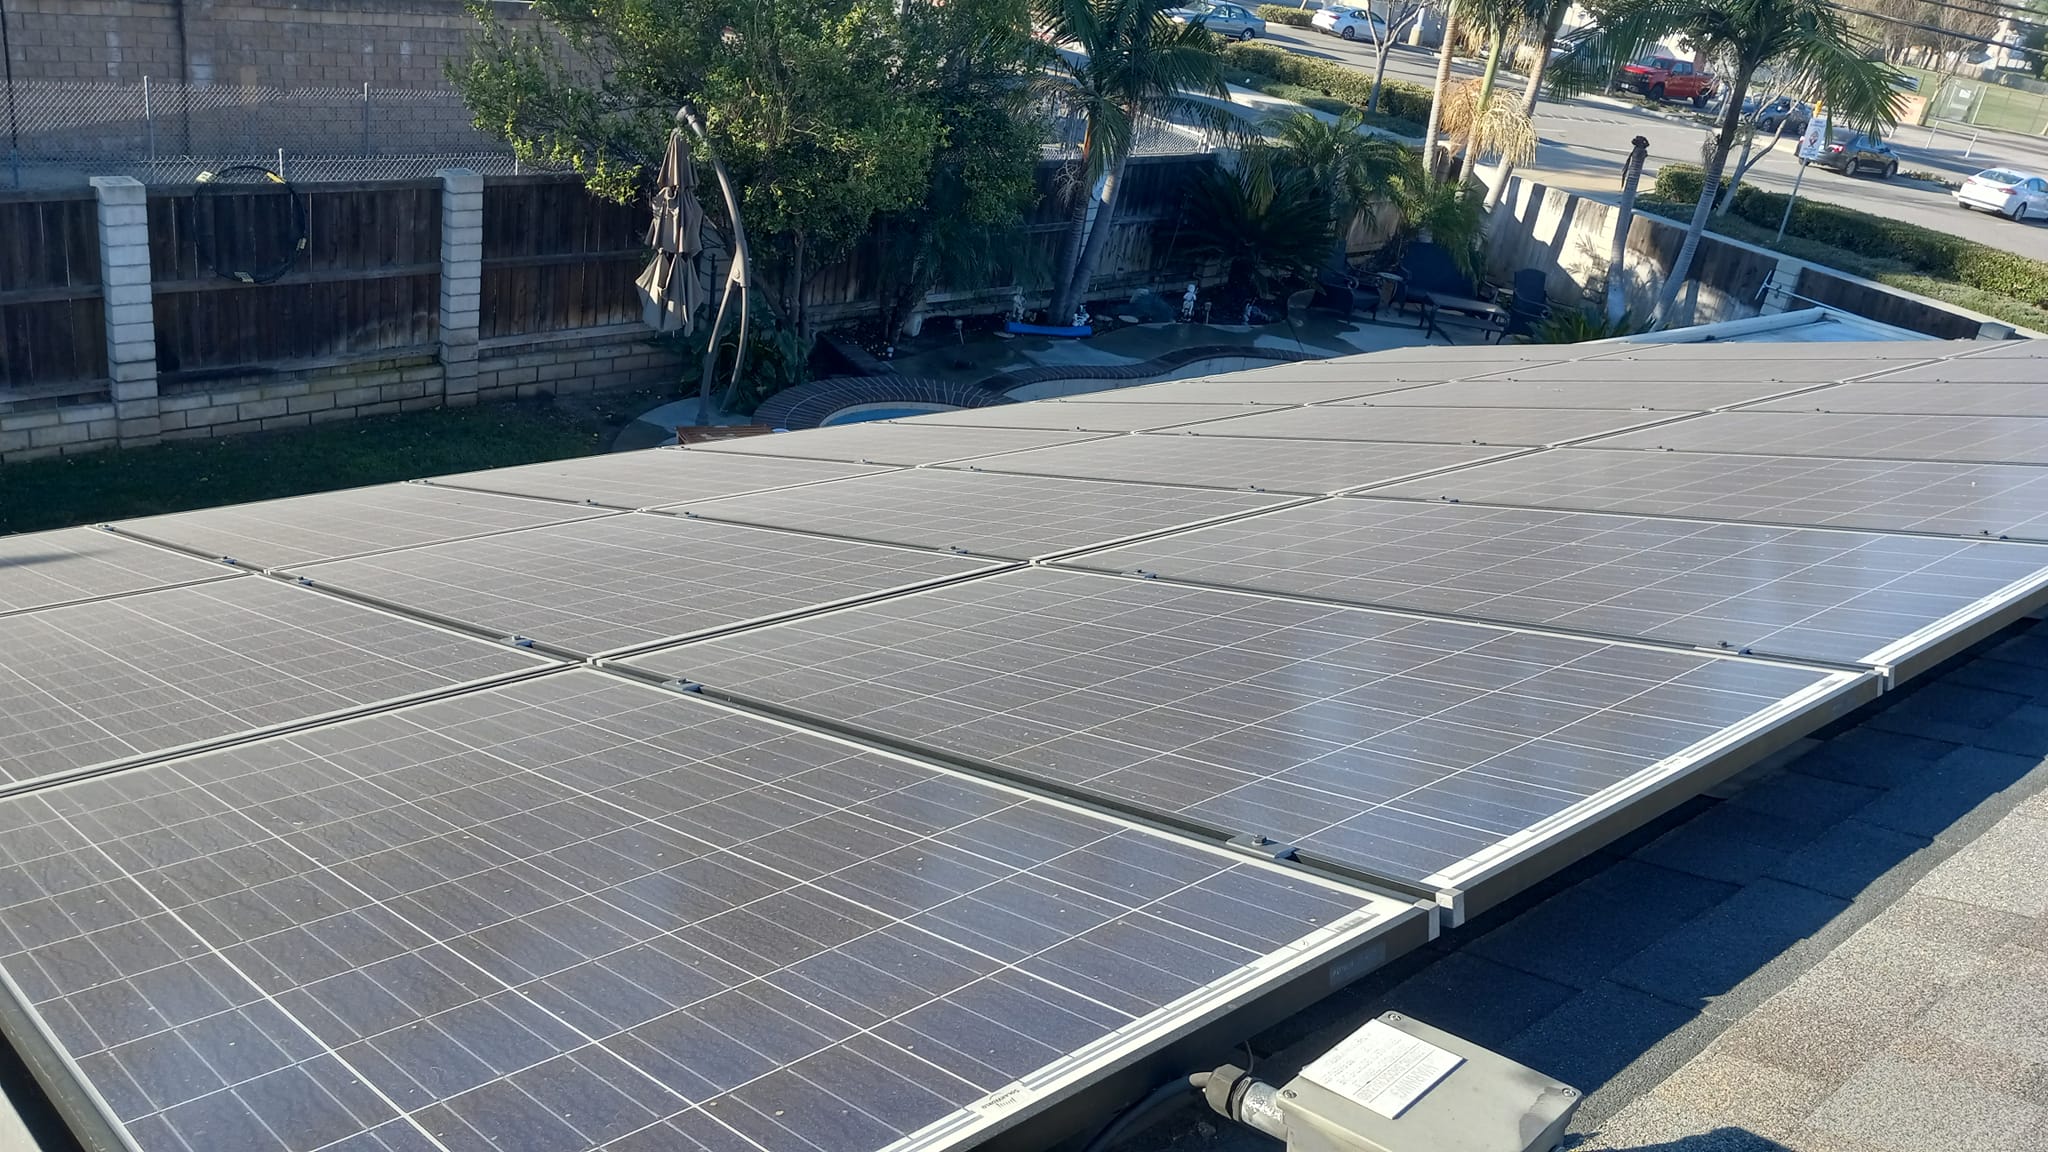
Label: Dusty